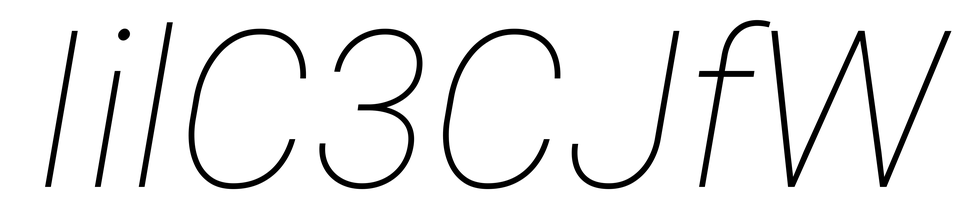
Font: Roboto-Italic_Thin_Italic